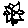
Label: flower